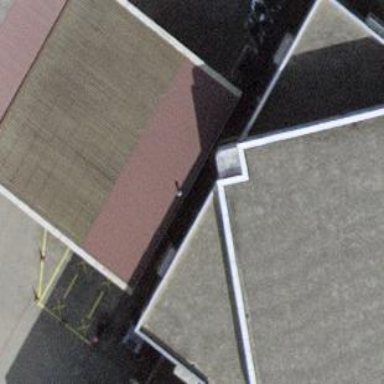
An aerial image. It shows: View of roof of building.